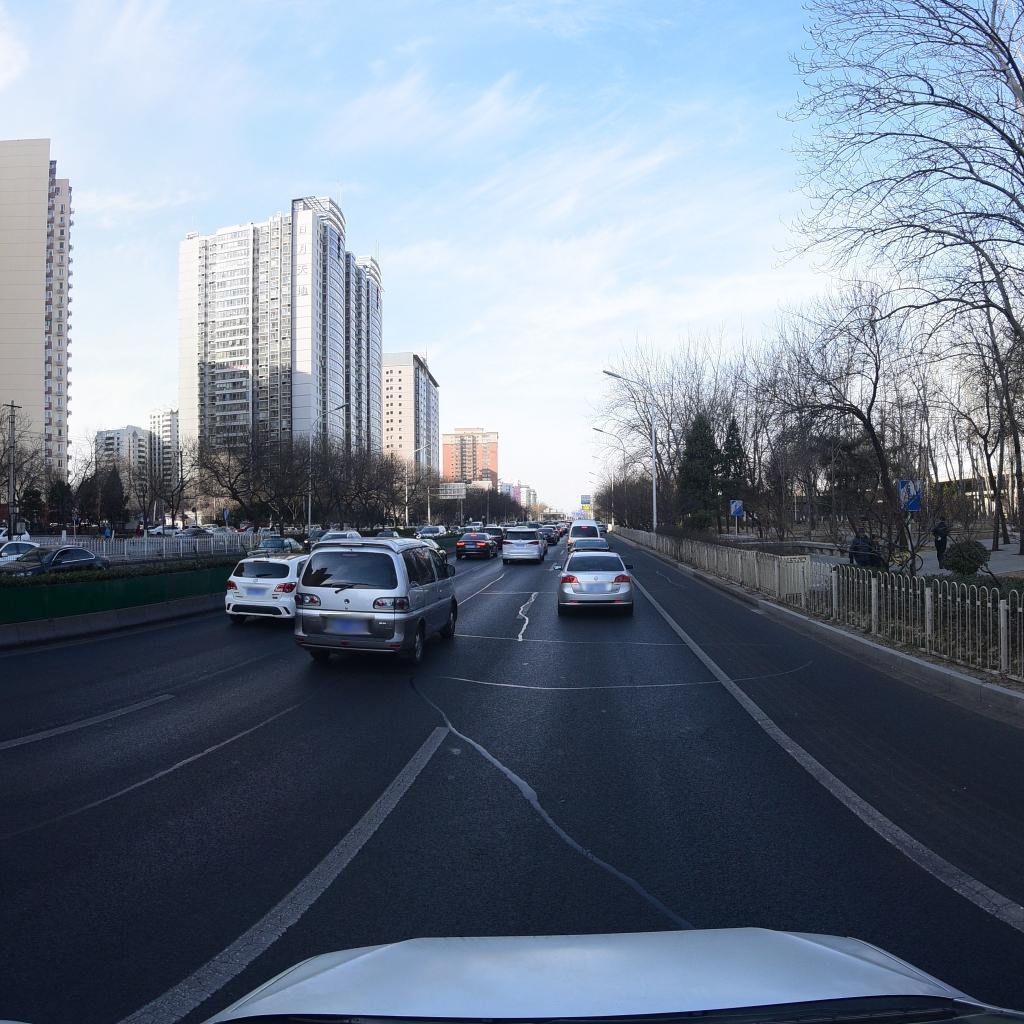
Region: Fengtai
Road damage annotations: transverse patch, transverse patch, longitudinal patch, longitudinal patch, transverse patch, longitudinal patch, longitudinal patch, longitudinal patch